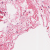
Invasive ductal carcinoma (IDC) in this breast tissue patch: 0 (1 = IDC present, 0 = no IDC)